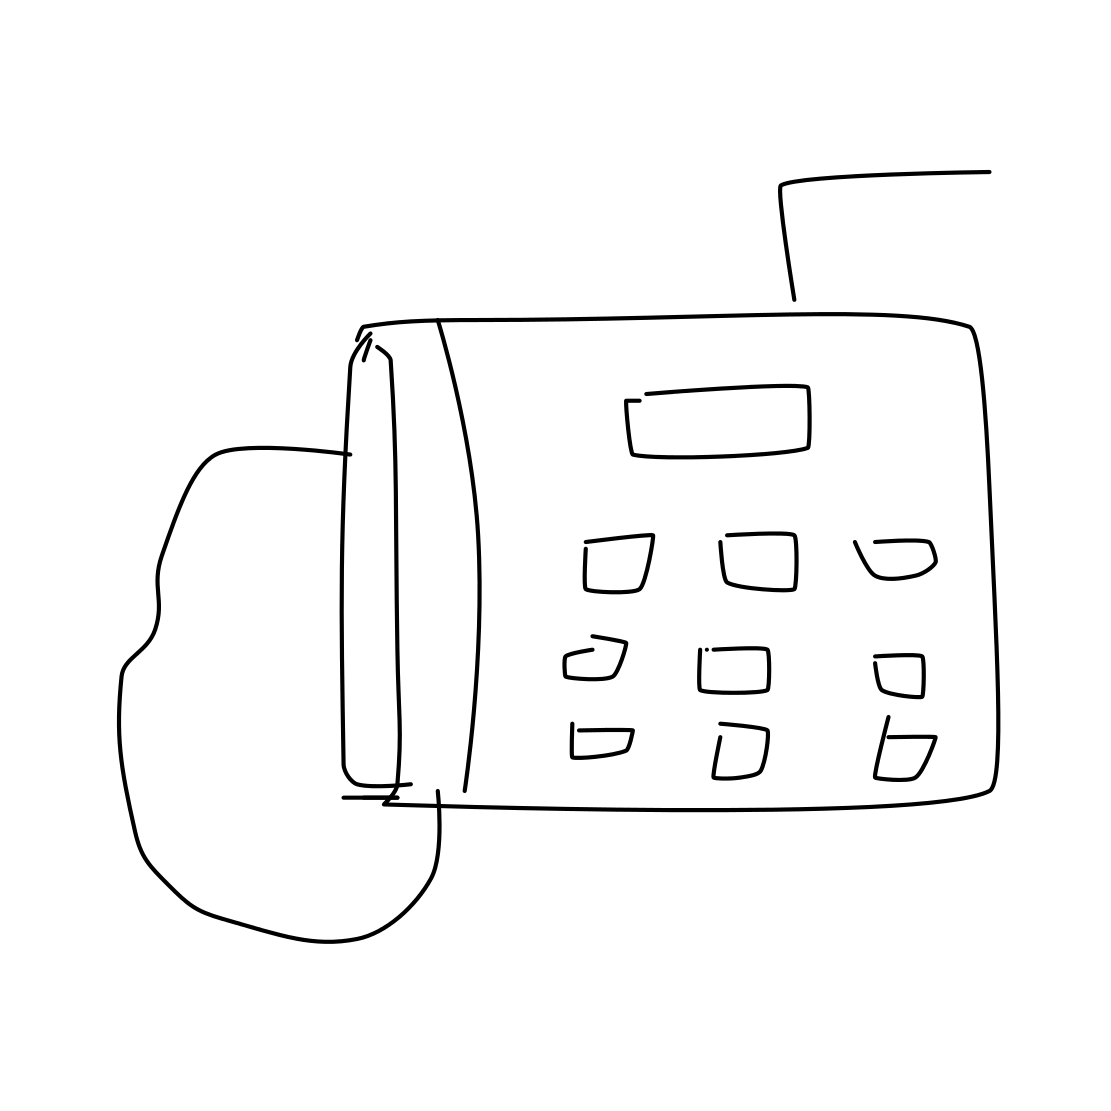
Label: telephone